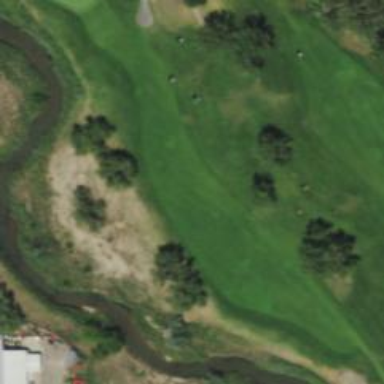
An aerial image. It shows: Mown grass fairway on recreation ground used for golf.